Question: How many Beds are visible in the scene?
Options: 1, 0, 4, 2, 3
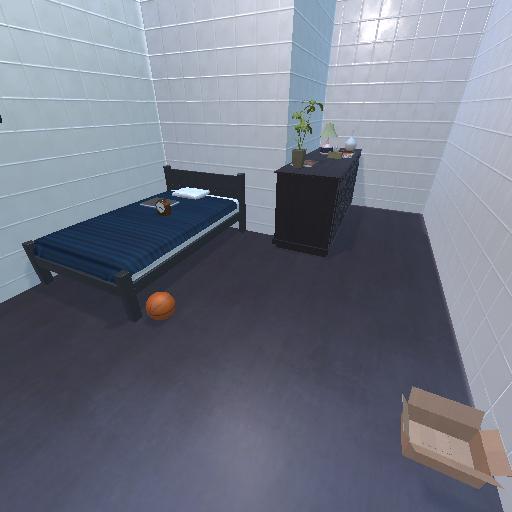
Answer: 1